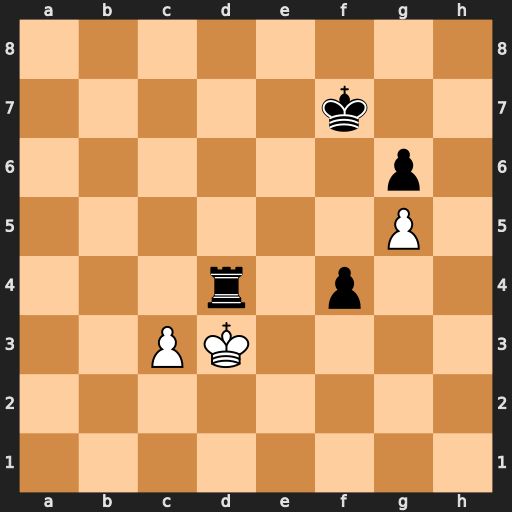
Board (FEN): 8/5k2/6p1/6P1/3r1p2/2PK4/8/8
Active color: w
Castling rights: -
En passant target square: -
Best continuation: Kxd4 Ke6 c4 f3 Ke3 f2 Kxf2 Kf5 c5